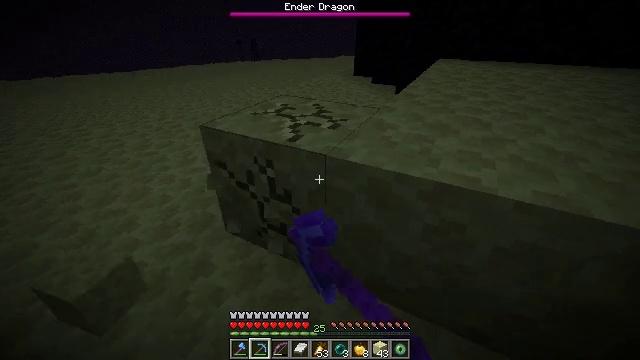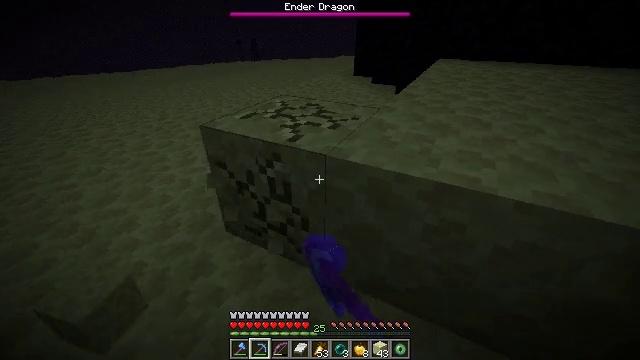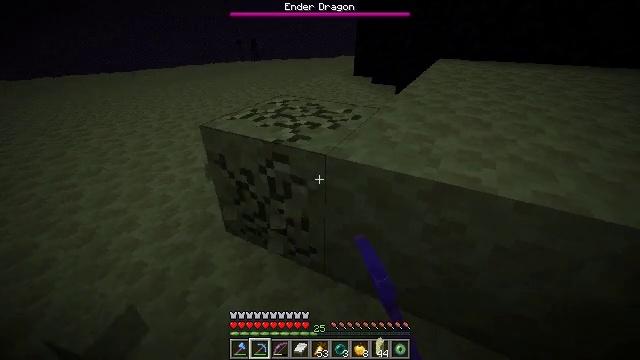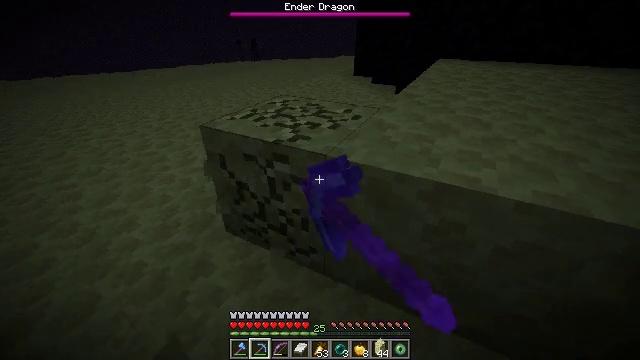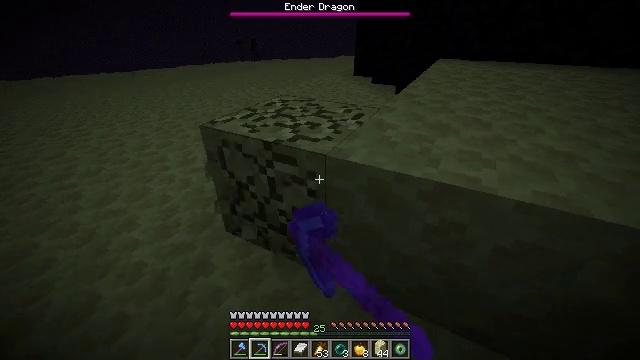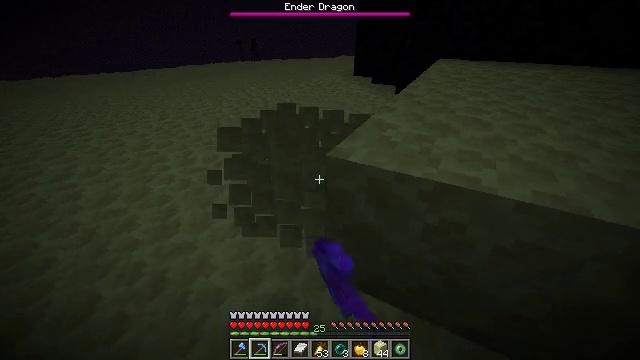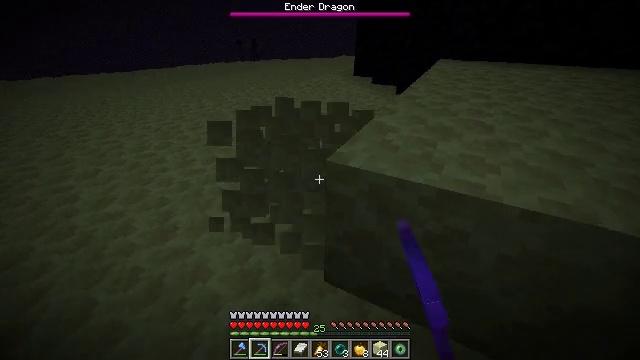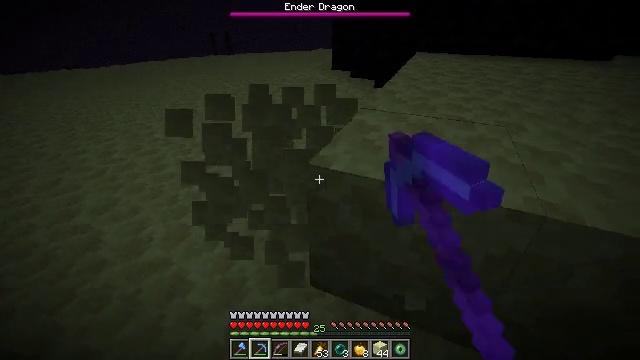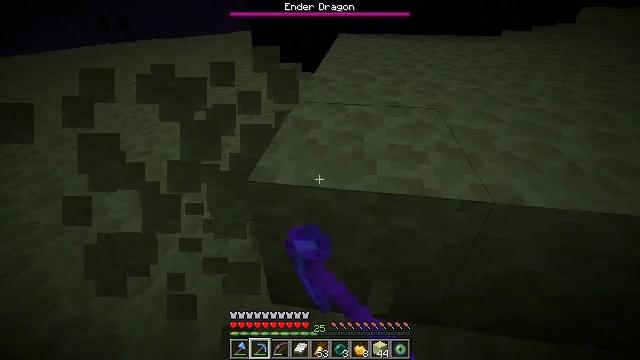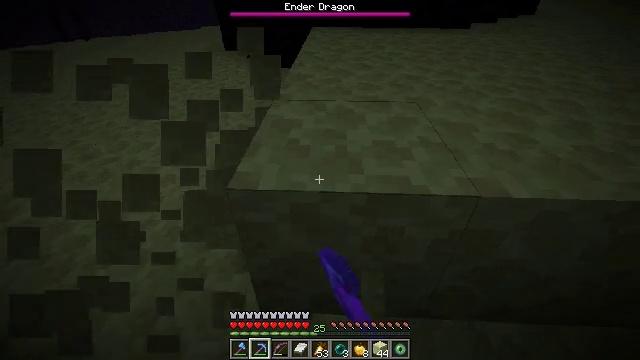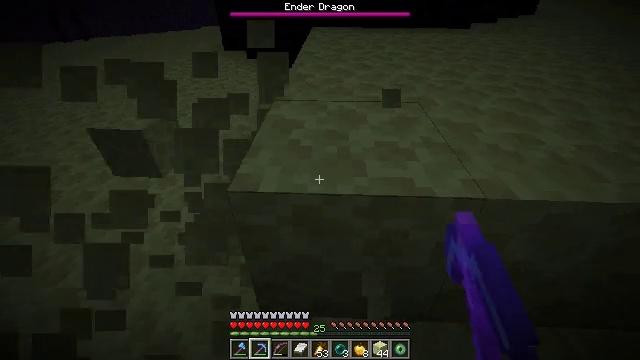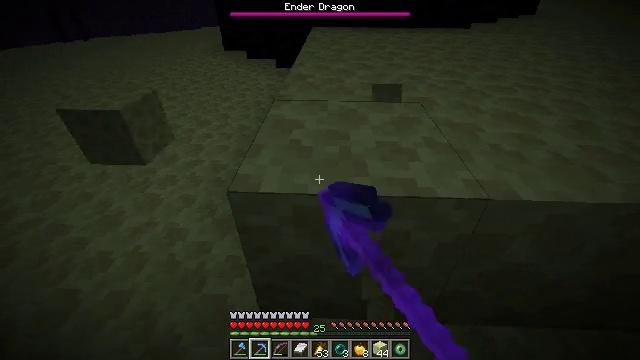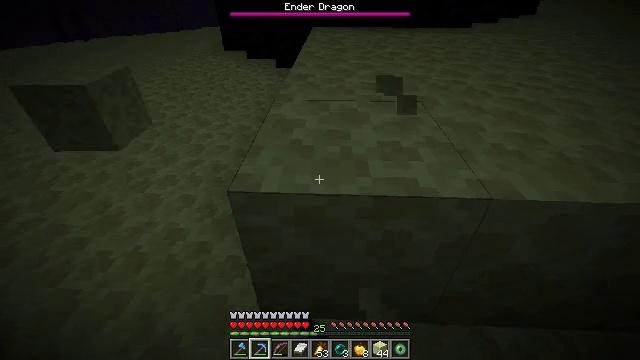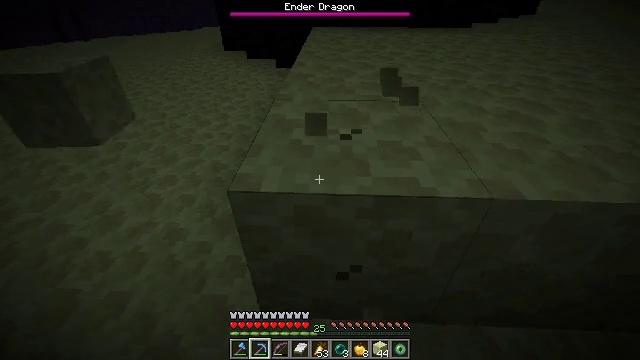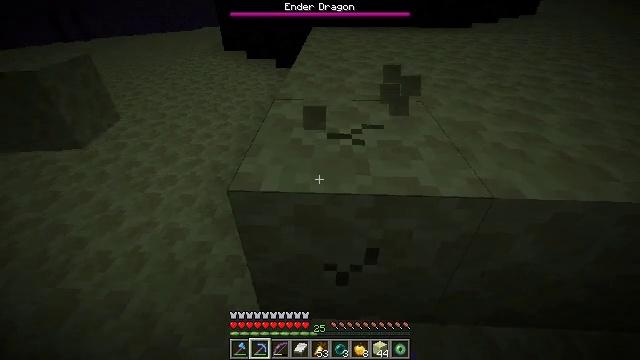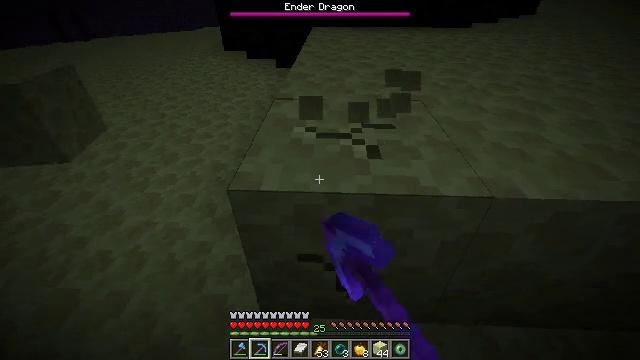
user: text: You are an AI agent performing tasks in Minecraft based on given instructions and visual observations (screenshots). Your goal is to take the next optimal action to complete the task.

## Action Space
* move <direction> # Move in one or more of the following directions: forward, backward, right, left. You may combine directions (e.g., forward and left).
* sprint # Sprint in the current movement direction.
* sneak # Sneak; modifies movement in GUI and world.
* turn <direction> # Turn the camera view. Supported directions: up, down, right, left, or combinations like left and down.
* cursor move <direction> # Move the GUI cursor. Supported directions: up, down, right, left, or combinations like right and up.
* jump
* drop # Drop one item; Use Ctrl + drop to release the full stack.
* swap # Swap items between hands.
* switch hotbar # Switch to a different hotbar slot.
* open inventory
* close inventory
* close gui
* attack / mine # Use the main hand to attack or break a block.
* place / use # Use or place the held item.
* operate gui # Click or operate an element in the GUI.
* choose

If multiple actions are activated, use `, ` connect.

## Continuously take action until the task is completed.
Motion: motion action
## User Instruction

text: Collect end stone for your base.
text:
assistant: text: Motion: attack / mine
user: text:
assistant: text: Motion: attack / mine
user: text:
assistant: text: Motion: attack / mine
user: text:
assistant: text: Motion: attack / mine
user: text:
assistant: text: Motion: attack / mine
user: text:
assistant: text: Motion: move forward, attack / mine
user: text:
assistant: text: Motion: move forward, turn right and down, attack / mine
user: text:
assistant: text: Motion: turn right and down, attack / mine
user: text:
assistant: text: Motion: turn right and down, attack / mine
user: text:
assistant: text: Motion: attack / mine
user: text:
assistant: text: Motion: attack / mine
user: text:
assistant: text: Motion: attack / mine
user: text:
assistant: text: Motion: attack / mine
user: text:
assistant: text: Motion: attack / mine
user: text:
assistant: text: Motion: attack / mine
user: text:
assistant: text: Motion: attack / mine
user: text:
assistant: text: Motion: attack / mine
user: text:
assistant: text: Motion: attack / mine
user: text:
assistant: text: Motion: attack / mine
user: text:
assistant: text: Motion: attack / mine
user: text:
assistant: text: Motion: attack / mine
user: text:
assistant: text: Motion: attack / mine
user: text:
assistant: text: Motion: move forward, attack / mine
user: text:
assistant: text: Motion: move forward, attack / mine
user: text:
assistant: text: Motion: move forward, turn right, attack / mine
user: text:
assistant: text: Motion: attack / mine
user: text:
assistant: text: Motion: attack / mine
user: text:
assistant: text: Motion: attack / mine
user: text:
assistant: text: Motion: attack / mine
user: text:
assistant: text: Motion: attack / mine